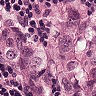
Metastatic tissue present: yes